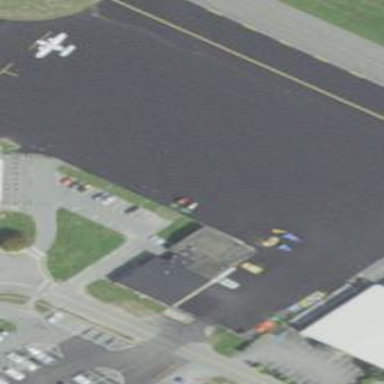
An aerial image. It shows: Parking area with surface.